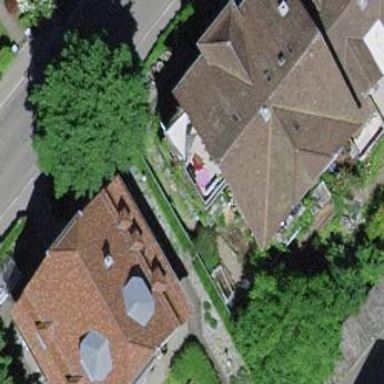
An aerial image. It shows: Semidetached house.